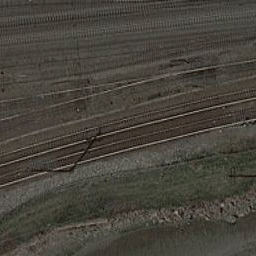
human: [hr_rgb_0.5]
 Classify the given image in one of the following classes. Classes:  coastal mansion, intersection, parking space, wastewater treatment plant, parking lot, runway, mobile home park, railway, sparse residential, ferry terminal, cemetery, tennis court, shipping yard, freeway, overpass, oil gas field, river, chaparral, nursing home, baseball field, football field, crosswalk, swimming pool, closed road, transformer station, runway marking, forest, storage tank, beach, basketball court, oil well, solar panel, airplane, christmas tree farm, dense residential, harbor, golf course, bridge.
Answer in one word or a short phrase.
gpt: railway